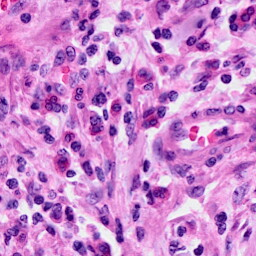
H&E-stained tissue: Cervix